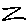
Label: zigzag